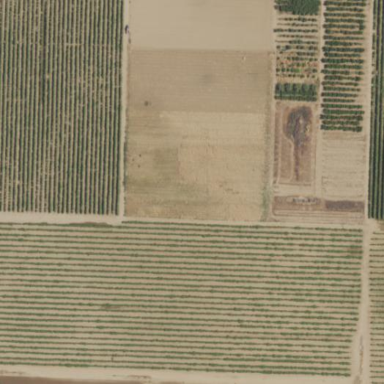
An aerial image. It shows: Vineyard.